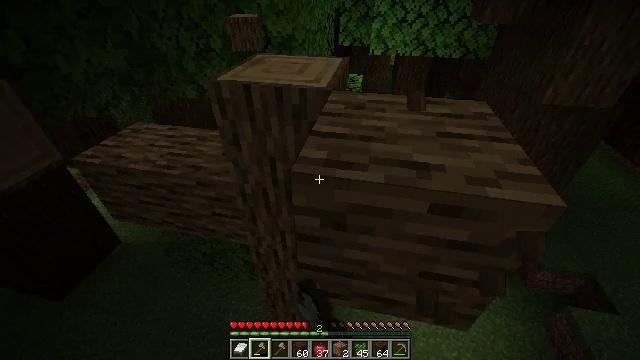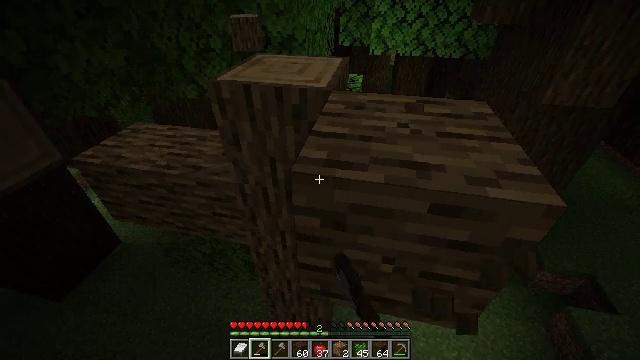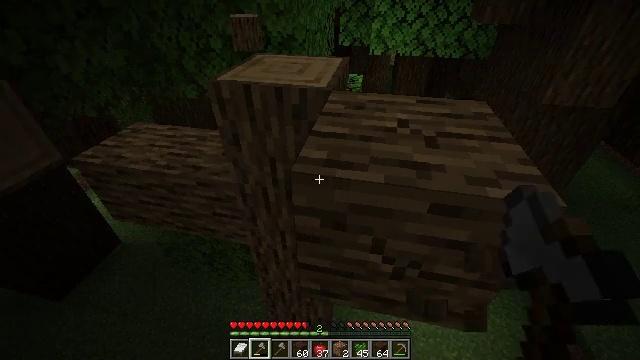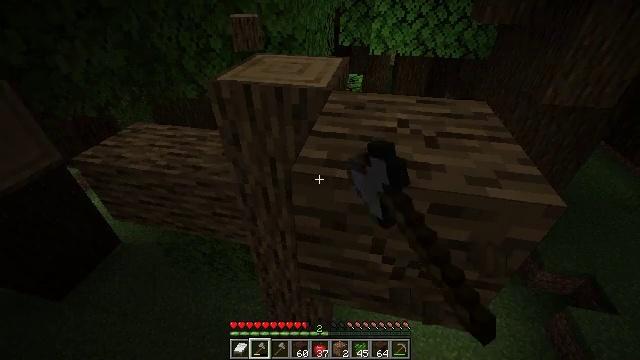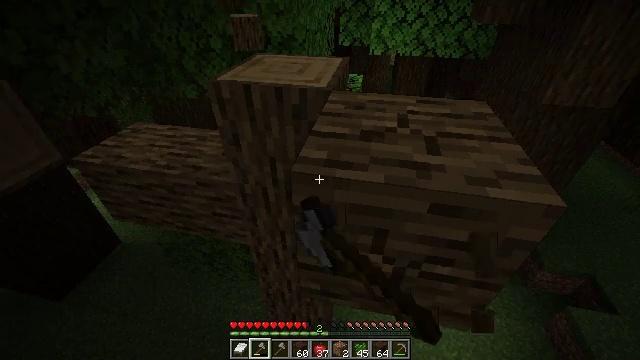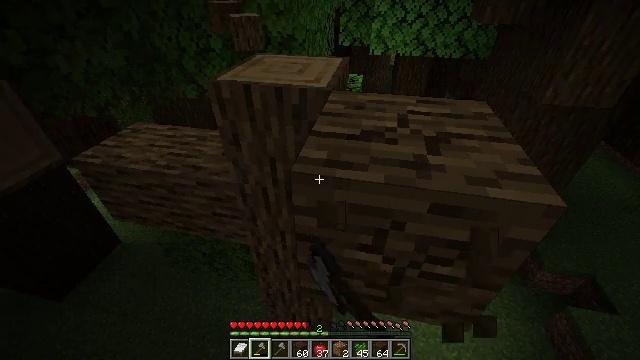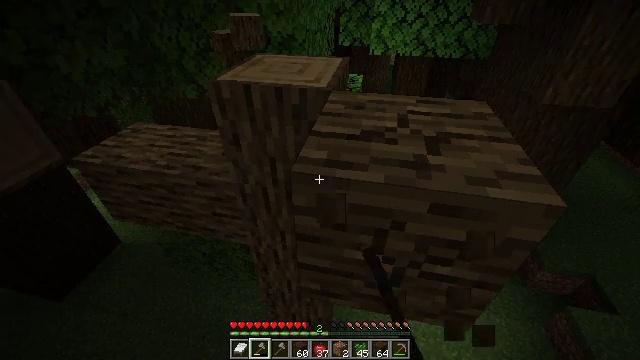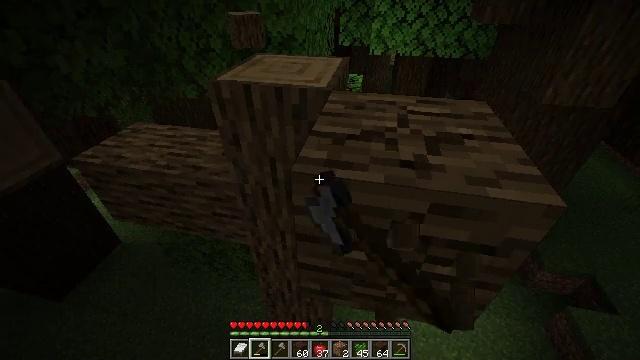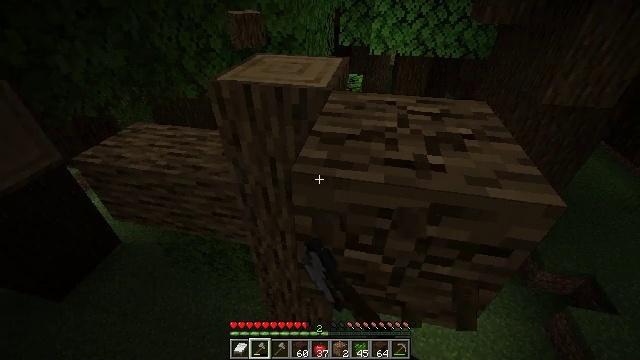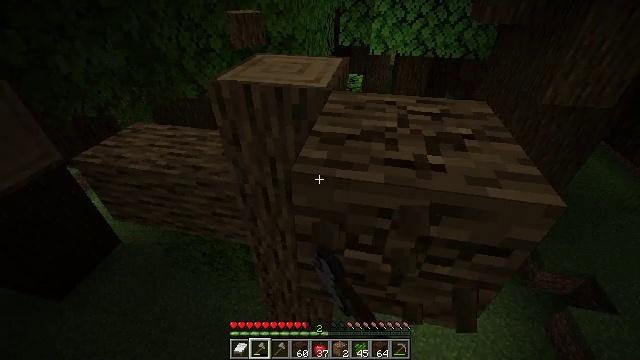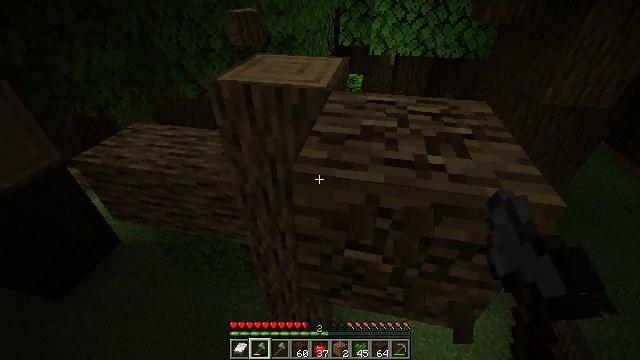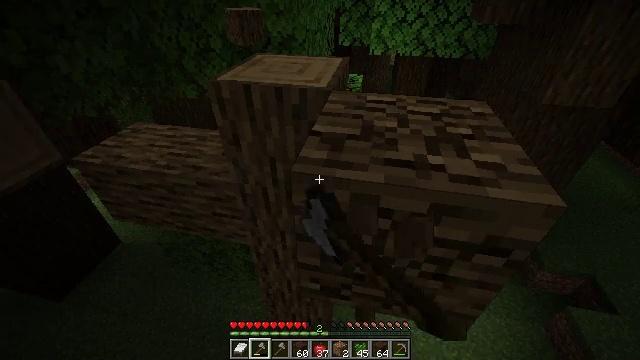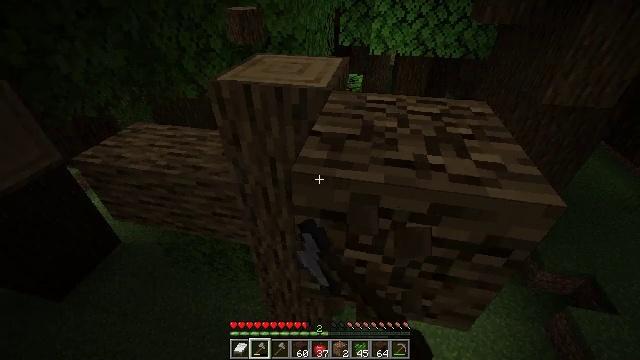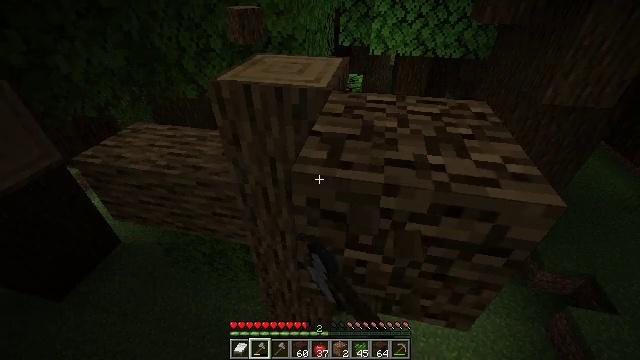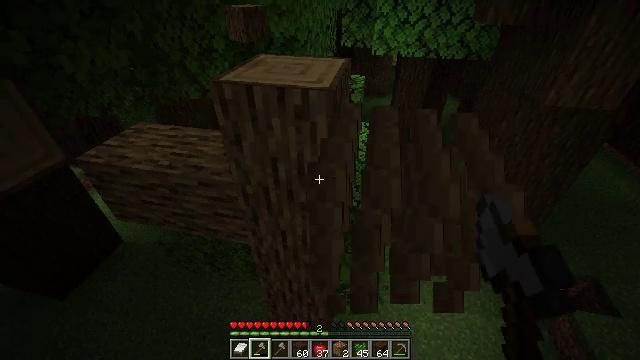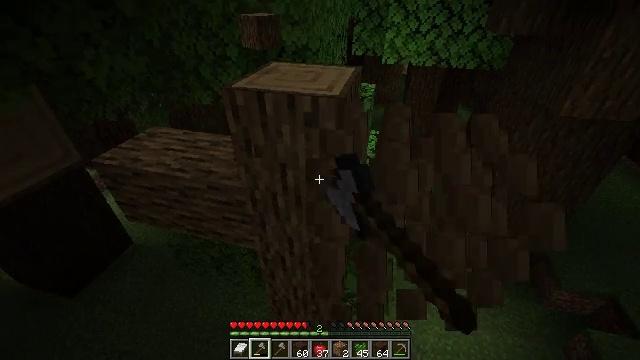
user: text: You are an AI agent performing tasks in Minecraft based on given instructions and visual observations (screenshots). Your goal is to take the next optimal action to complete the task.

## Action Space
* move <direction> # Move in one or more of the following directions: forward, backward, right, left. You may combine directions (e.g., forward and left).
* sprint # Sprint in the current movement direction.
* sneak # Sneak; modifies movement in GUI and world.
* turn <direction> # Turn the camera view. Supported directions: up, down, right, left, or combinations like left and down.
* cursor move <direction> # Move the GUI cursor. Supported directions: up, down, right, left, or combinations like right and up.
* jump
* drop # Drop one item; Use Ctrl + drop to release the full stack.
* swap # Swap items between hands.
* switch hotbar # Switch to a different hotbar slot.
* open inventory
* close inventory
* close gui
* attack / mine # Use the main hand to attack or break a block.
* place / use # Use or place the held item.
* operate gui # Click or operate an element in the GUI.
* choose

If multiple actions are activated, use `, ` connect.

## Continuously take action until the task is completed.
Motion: motion action
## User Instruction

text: Mine the oak log.
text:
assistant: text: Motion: attack / mine
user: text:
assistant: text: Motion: attack / mine
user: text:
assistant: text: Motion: attack / mine
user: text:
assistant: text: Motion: attack / mine
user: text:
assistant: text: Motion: attack / mine
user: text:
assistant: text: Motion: attack / mine
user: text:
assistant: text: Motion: attack / mine
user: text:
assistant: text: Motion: attack / mine
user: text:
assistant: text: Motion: attack / mine
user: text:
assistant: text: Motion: attack / mine
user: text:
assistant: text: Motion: attack / mine
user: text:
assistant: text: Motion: attack / mine
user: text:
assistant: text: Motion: attack / mine
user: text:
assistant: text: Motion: attack / mine
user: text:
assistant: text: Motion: turn left and up, attack / mine
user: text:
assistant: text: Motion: turn left, attack / mine
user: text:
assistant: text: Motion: turn left, attack / mine
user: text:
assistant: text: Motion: turn left and up, attack / mine
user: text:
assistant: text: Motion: turn up, attack / mine
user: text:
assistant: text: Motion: turn left and up, attack / mine
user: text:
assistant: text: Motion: turn left, attack / mine
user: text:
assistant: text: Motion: attack / mine
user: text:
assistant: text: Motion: attack / mine
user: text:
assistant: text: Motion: attack / mine
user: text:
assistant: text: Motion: attack / mine
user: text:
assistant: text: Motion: attack / mine
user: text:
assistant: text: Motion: attack / mine
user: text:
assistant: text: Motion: attack / mine
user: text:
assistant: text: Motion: attack / mine
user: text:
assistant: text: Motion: attack / mine